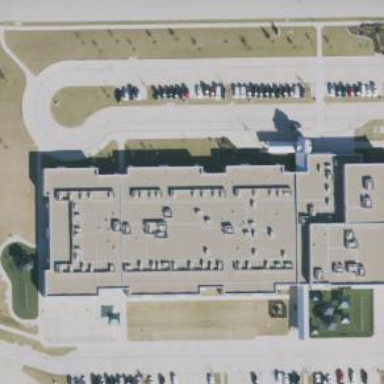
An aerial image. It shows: School building.